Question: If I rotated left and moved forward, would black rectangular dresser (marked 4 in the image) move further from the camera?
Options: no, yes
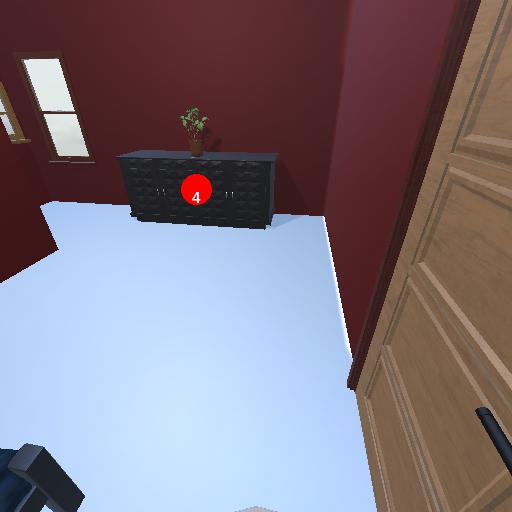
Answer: no